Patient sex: F
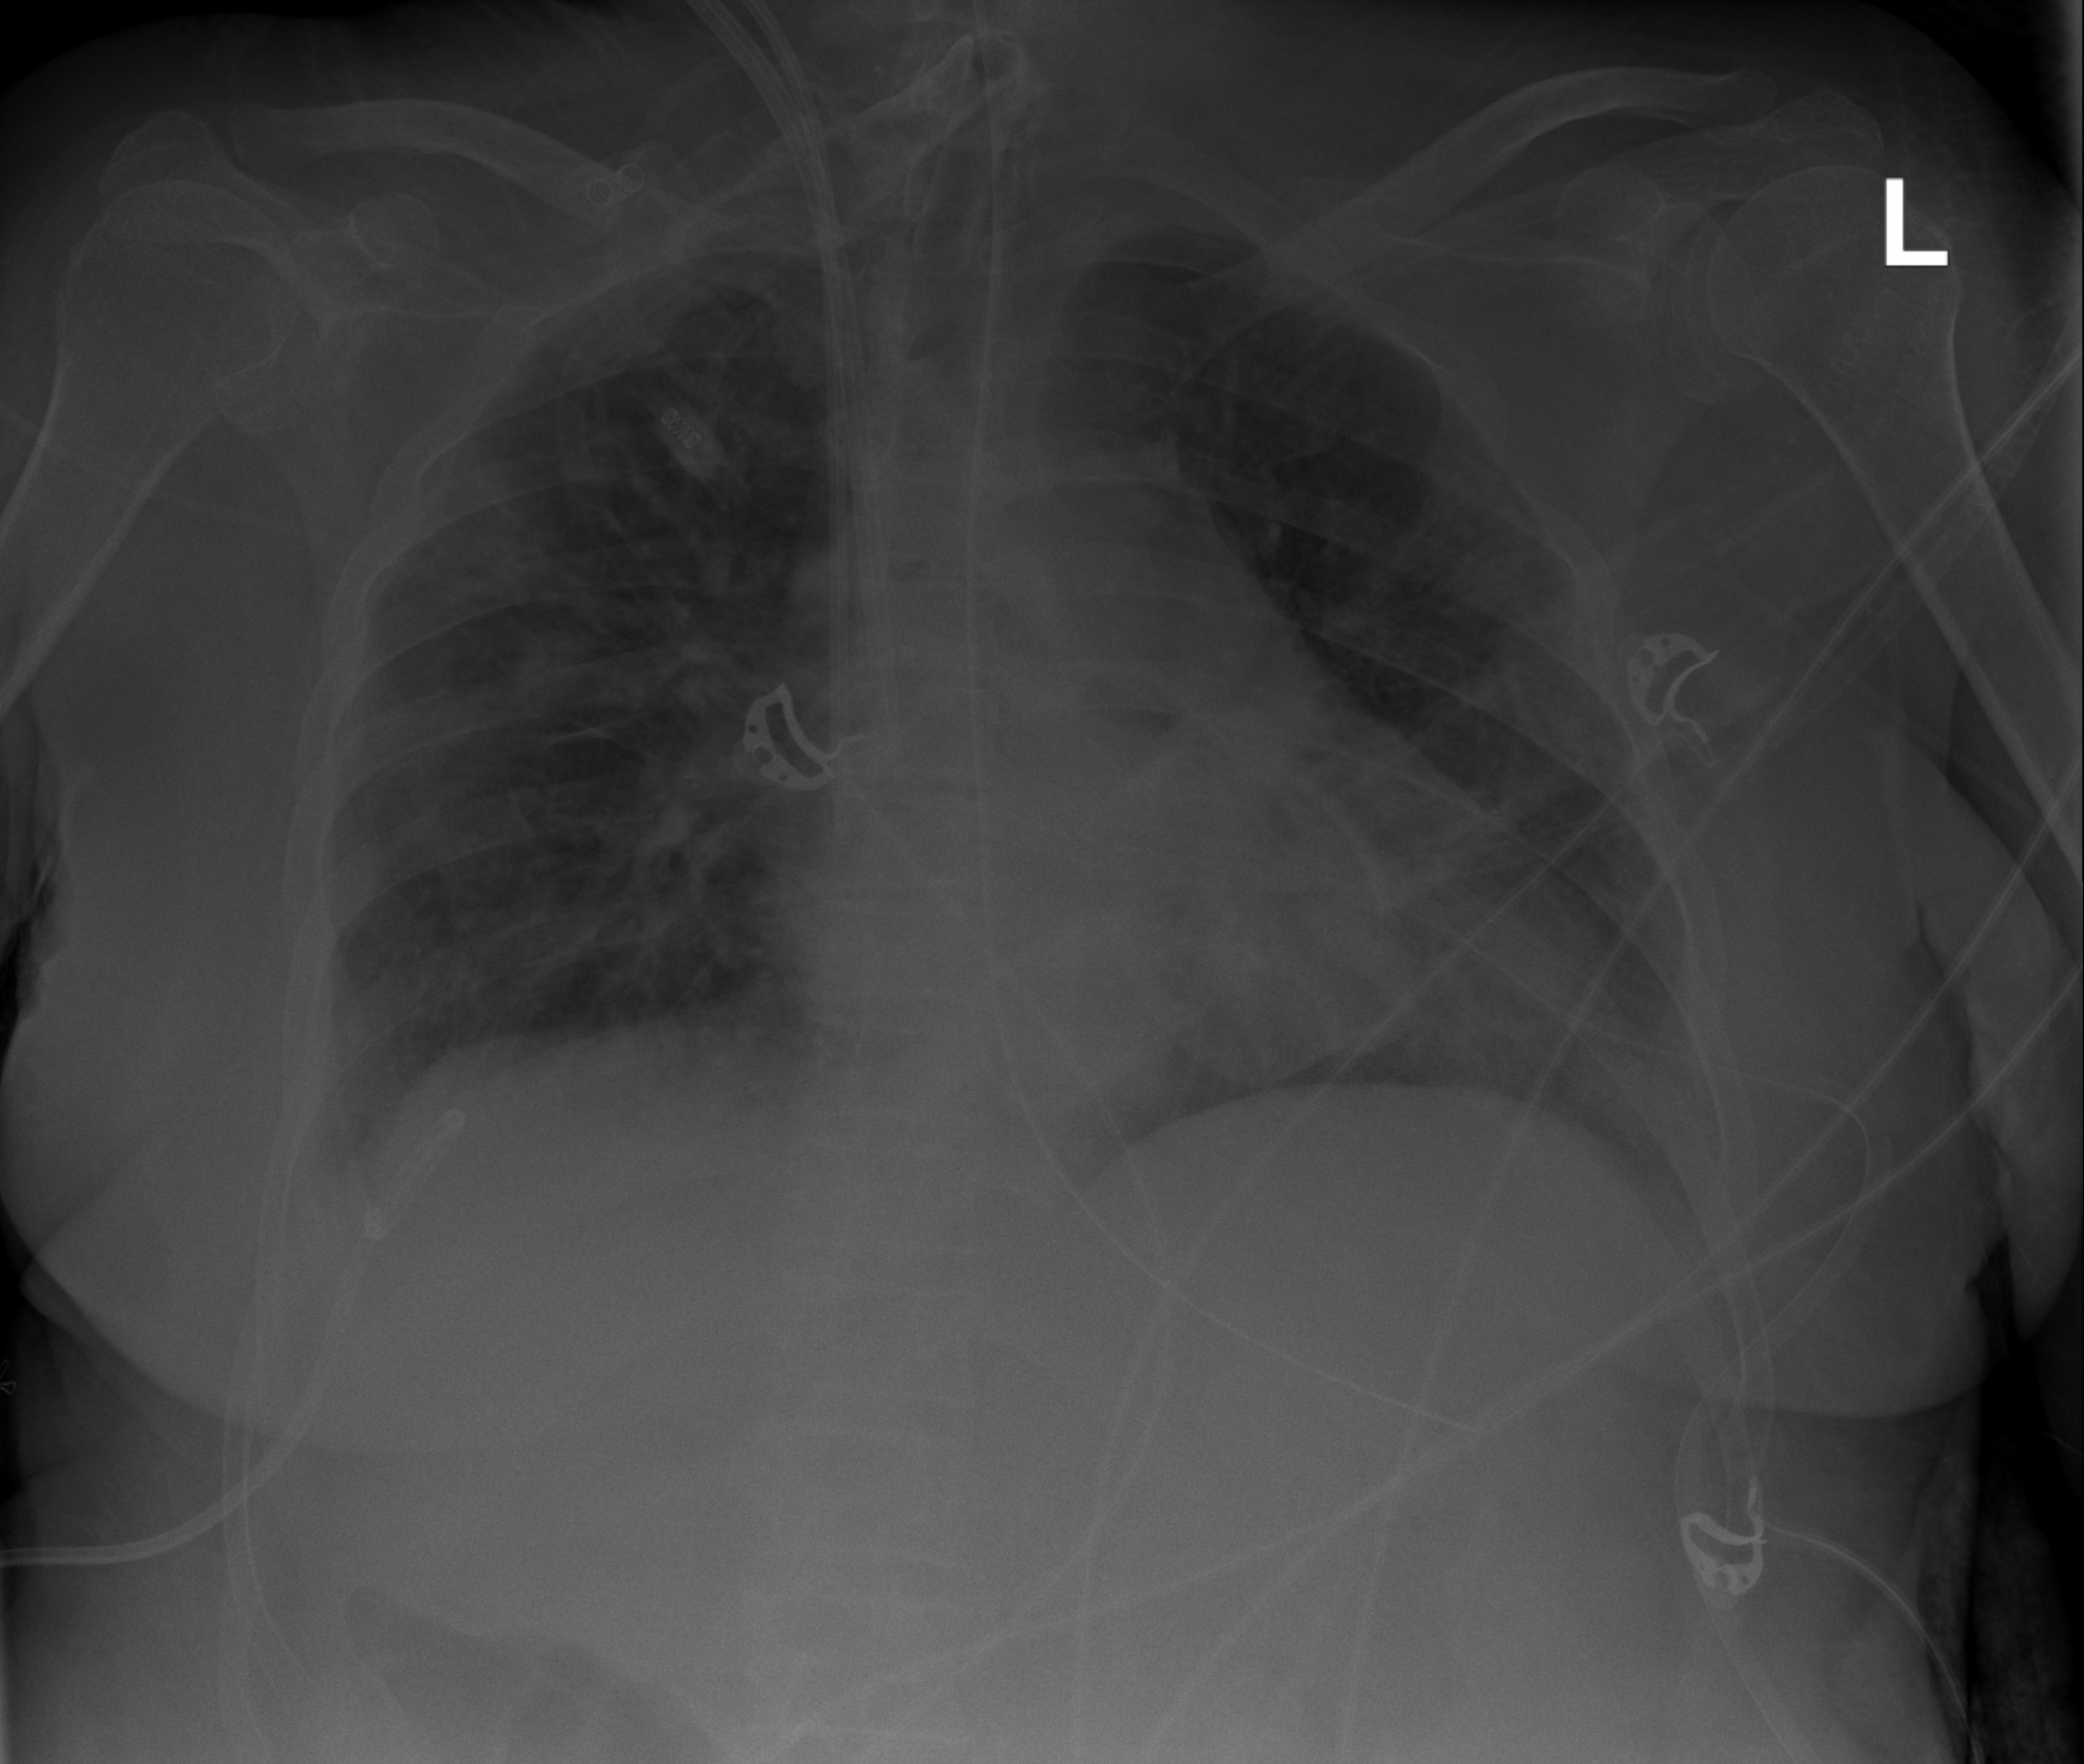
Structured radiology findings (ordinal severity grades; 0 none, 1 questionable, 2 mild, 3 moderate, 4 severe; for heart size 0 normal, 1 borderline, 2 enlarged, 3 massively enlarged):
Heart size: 2
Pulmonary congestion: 3
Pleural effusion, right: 2
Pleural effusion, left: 2
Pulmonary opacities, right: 3
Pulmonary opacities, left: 2
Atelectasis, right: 2
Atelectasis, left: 2